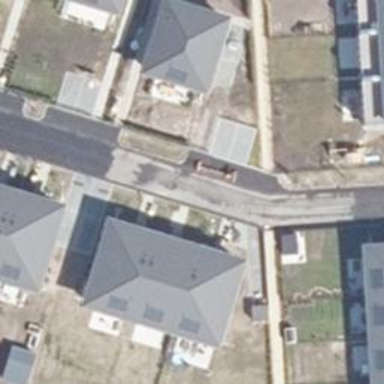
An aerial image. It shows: Residential road with asphalt surface.